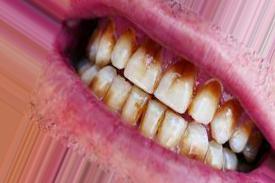
Condition: Tooth Discoloration